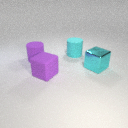
large cyan rubber cylinder behind large purple rubber cube